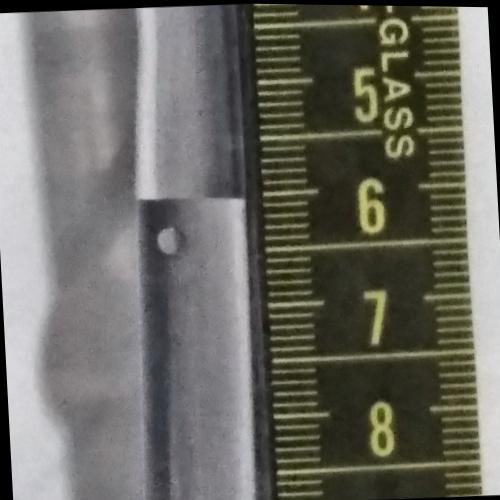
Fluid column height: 6.0 cm